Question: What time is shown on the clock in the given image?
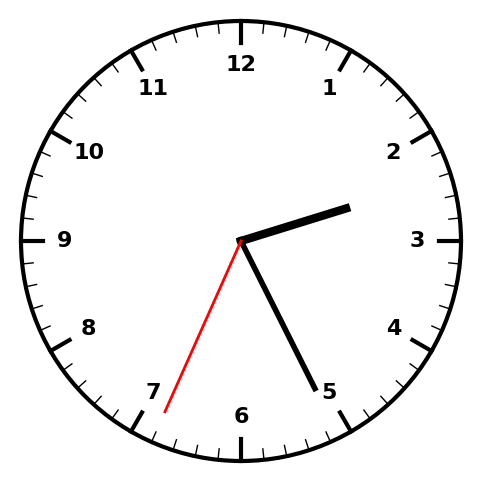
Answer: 02:25:34